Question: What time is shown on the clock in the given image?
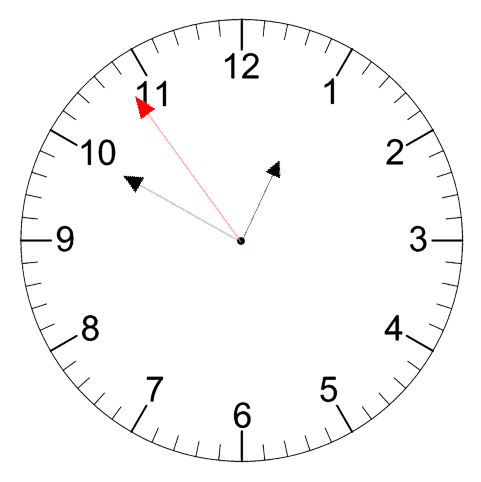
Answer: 12:49:54